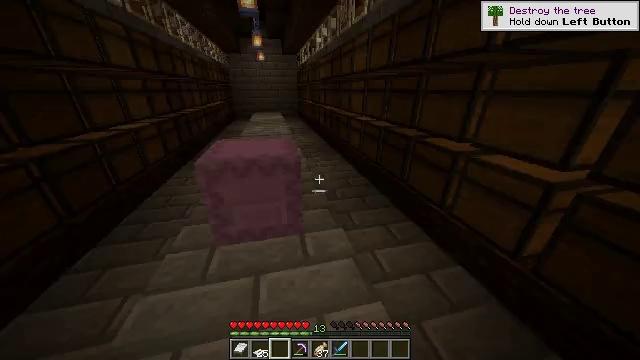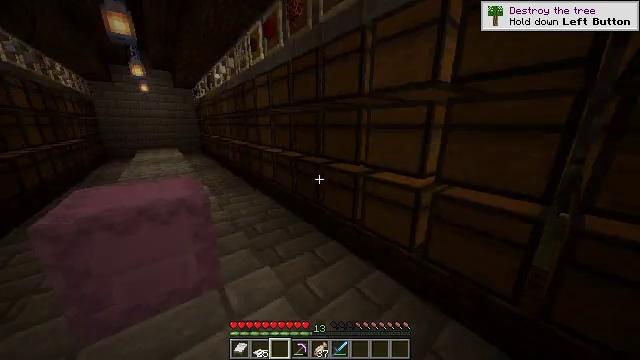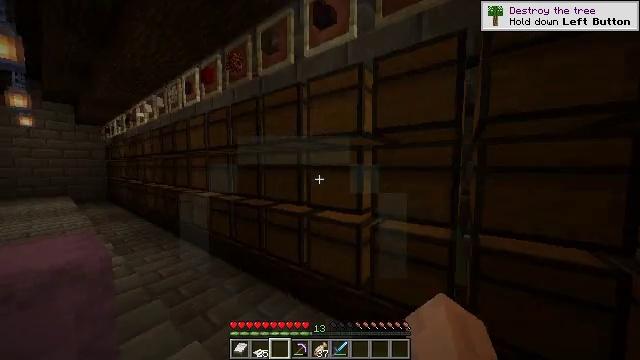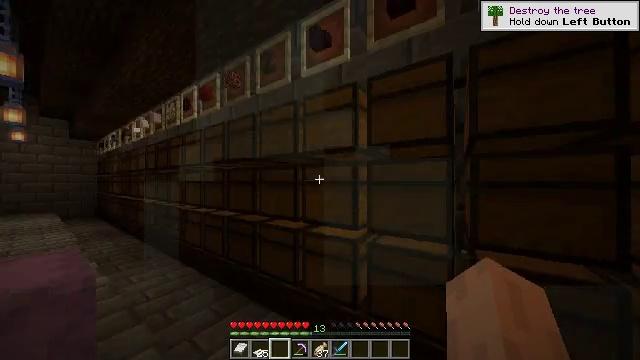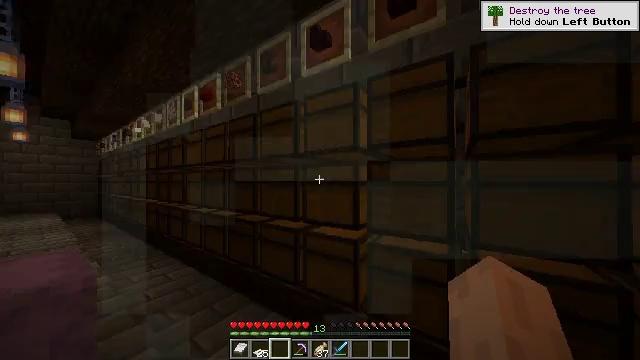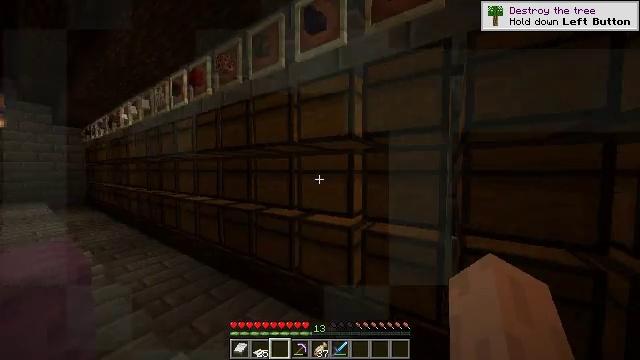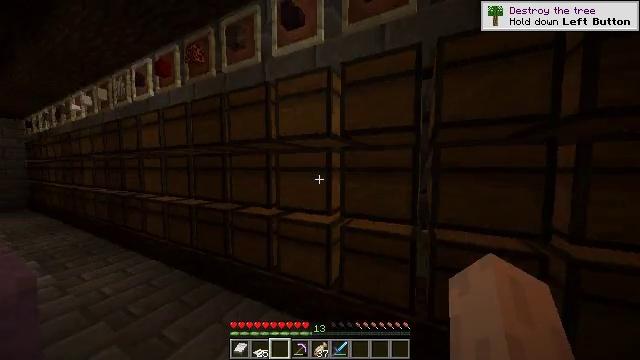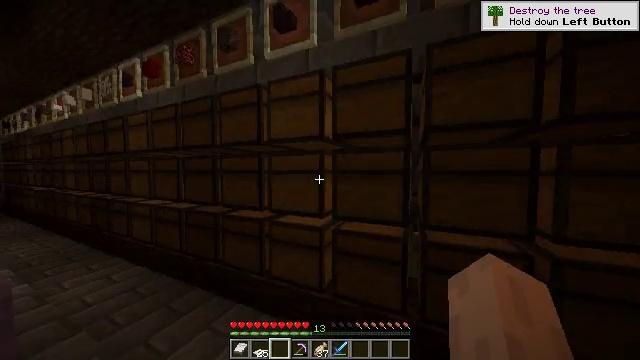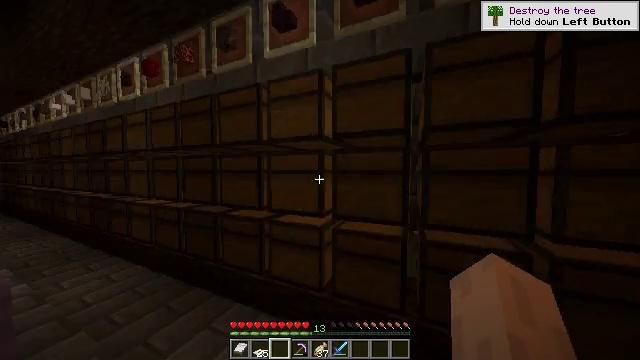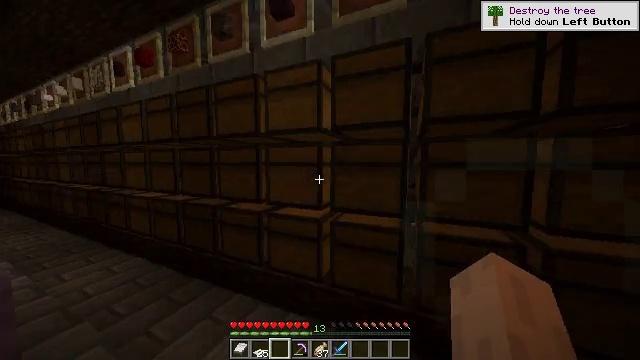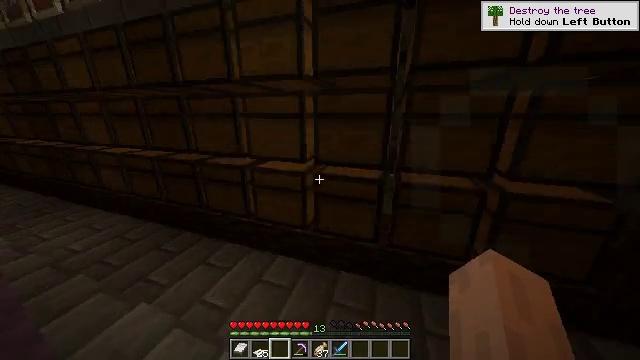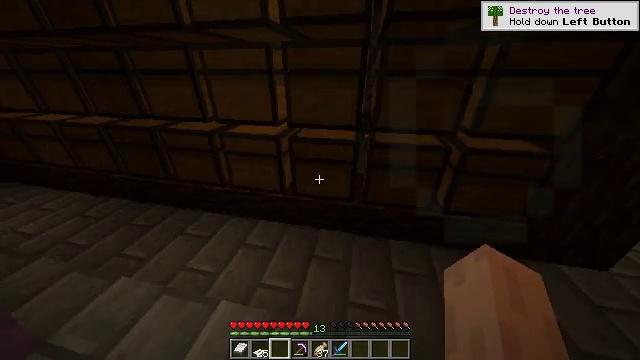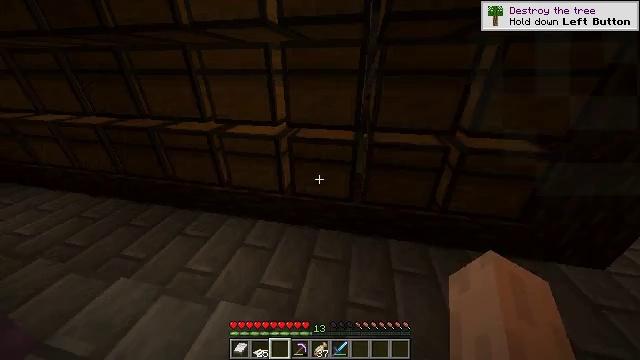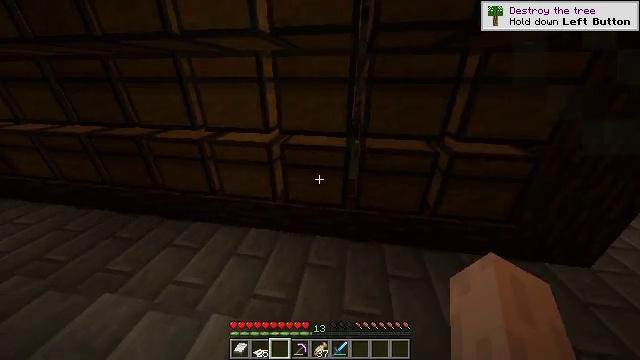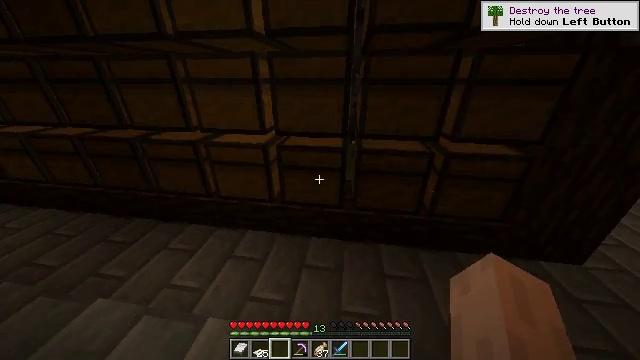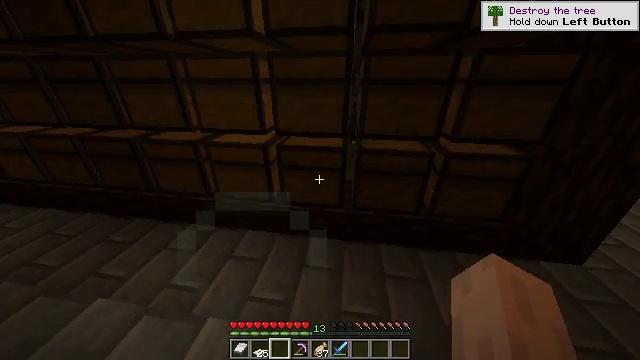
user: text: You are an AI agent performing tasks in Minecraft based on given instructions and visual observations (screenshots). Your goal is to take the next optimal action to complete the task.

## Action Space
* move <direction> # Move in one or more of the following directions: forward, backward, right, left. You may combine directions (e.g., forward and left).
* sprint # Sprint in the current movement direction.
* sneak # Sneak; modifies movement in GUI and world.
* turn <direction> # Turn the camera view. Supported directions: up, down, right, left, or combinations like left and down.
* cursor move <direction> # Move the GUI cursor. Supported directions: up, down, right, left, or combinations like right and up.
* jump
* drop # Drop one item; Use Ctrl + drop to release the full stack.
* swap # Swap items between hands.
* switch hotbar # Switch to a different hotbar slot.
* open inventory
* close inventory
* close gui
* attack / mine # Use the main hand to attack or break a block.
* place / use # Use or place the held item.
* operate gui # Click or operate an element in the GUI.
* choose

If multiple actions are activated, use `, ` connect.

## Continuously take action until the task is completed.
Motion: motion action
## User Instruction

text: Attack the shulker box to pick it up.
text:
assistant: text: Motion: turn right and up
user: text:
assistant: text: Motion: turn right and up
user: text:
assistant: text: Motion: turn right and up
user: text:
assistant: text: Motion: no_op
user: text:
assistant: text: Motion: turn right and down
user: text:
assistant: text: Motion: turn right
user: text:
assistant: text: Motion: turn right
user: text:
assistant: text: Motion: no_op
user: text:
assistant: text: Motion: turn down
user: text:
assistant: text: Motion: turn right and down
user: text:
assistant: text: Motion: turn right and down
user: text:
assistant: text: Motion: no_op
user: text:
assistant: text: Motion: turn right and up
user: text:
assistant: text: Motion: turn right
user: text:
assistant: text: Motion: use / place
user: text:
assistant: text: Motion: use / place
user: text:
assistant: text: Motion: no_op
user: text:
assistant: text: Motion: no_op
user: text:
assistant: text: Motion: no_op
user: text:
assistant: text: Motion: open gui
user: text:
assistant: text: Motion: no_op
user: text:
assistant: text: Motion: no_op
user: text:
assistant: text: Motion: no_op
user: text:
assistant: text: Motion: no_op
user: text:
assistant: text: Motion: no_op
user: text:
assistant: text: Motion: no_op
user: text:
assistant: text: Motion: close gui
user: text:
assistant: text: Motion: turn right and up
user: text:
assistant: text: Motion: turn right
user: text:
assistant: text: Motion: turn right, use / place